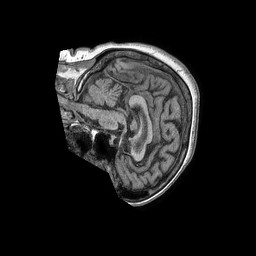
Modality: T1w
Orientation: sagittal
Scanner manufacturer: philips
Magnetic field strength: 1.5 T
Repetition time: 0.007982 s
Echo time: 0.003721 s